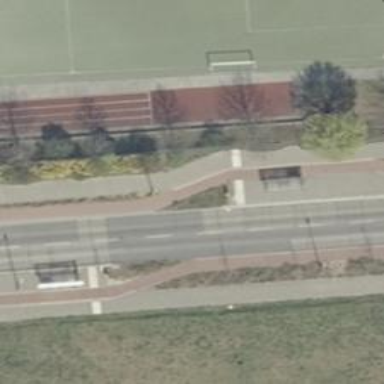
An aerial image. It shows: Public transport stop position.